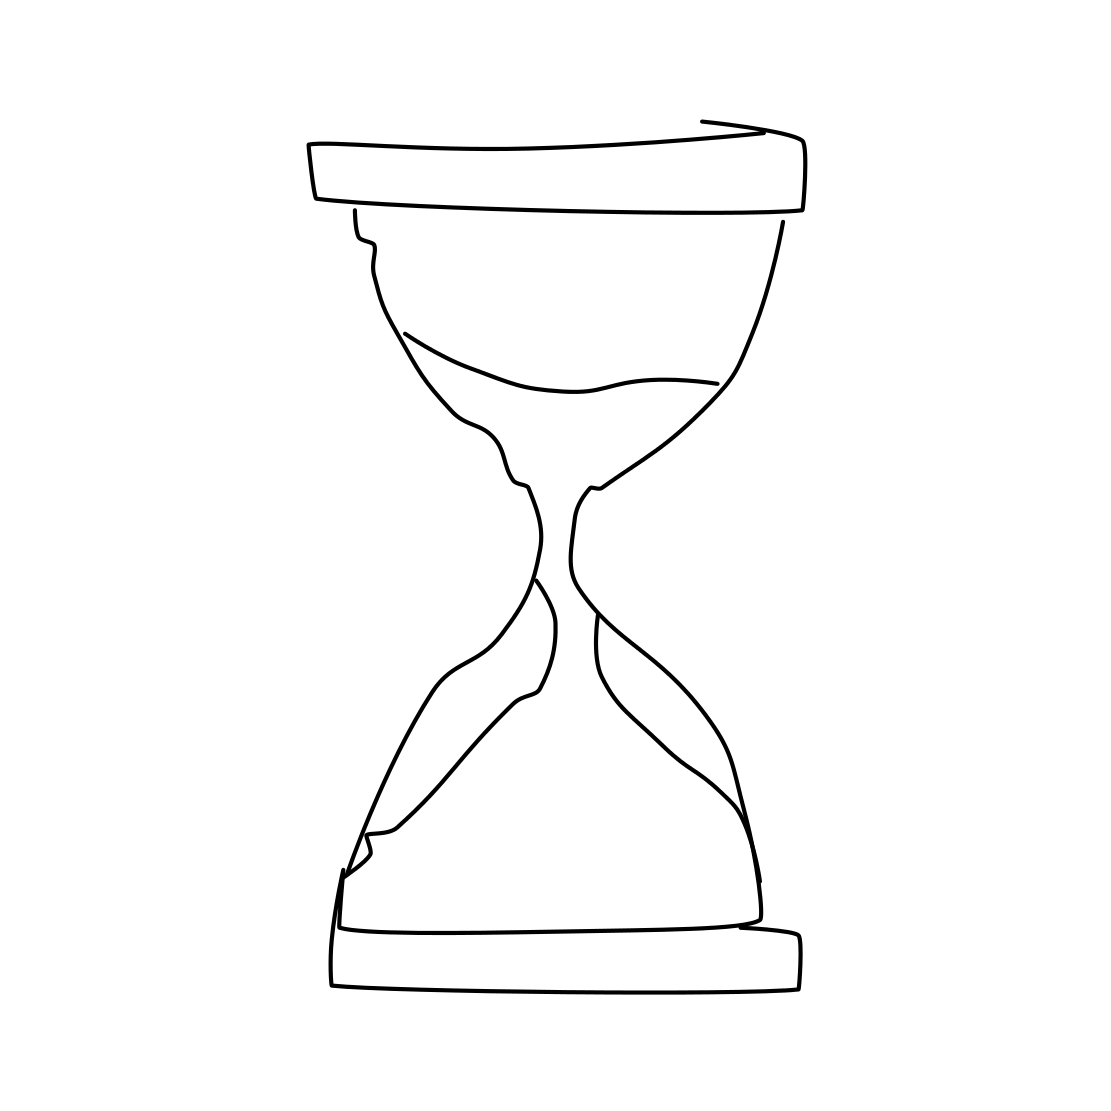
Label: hourglass